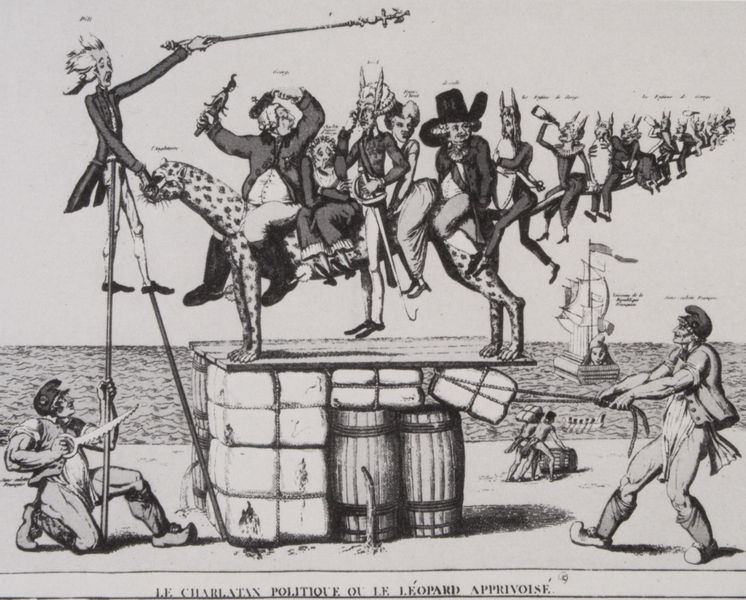
Titel: Das lachhafte und vom Einsturz bedrohte Gerüst der englischen Macht, im Bild eines zahmen, von Pitt geführten Leoparden, auf dem die Familie Georgs III. reitet
Künstler: Antoine Denis Chaudet
Standort: Paris
Institution: Bibliothèque Nationale.
Schlagwörter: himmel, kopf, mann, meer, schatten, wasser, weiß, menschen, see, sitzen, ufer, frankreich, grau, hut, hüte, köpfe, männer, ohr, schwarz, skizze, zeichnung, dame, tier, tiere, haube, zylinder, alkohol, anzug, betrunken, flasche, hose, jacke, mütze, mützen, trinken, arm, stein, steine, horizont, brücke, kostüm, schnur, tanzen, ohren, boot, esel, fliegen, reiter, hasen, beine, reiten, ritt, schwanz, hintern, küste, schiff, schrift, segel, segelboot, papier, kisten, schuhe, stab, fahne, flagge, segelschiff, bündel, hemden, säcke, abstrakt, grafik, graphik, ziehen, arbeiter, französisch, hafen, ladung, kai, seile, könig, soldaten, frack, karikatur, dick, muskeln, inschrift, besen, bretter, knöpfe, gehrock, fett, katze, strümpfe, maske, narren, unterschrift, seil, brett, druck, schnitt, schwarz-weiss, druckgrafik, schraffur, radierung, stich, titel, halt, illustration, karrikatur, kritik, politik, revolution, satire, säbel, text, uniform, zeitschrift, knien, obrigkeit, soldat, strich, beschriftung, menschenschlange, zirkus, stand, kiste, degen, stiefel, stelzen, fass, wimpel, waare, lustig, politiker, politisch, französich, flecken, säge, gefleckt, floss, schneiden, sägen, teufel, rollen, knieen, könige, fässer, matrosen, hörner, stange, säufer, trinker, sporen, perücken, kupferstich, gamaschen, narrenkappe, karneval, schieben, sprengen, kleiner, zepter, kolonie, leopard, raubkatze, szepter, erklärung, pulverfass, hexen, ware, mager, appenin, balance, unterbau, pakete, titulus, sege, tierköpfe, tiger, schifffahrt, wildkatze, zündeln, puma, gepard, eselsohren, ballen, revolutionäre, eselkopf, verschnürt, holzfässer, wippe, propaganda, nützen, ozelot, stelze, dynamit, packet, agitation, narrenschiff, fässter, politusch, scharlatan, sprengstoff, unterscrift, zeitungskarrikatur, ziehne, 1875, 1889, leopoard, zeichnuhg, 1785, sandsack, wegziehen, labile lebenslage